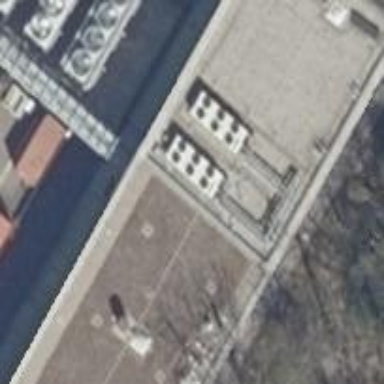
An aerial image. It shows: Industrial building with flat roof.